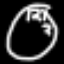
Label: clock